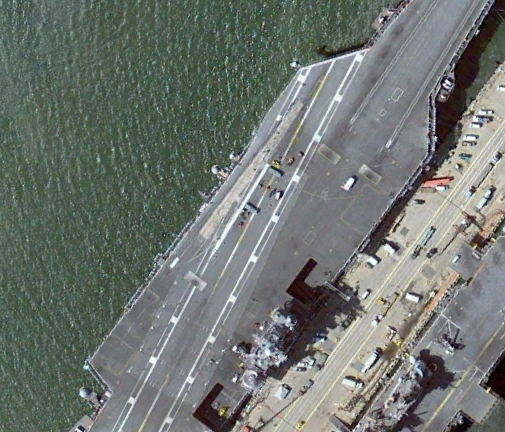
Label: Nimitz-class_aircraft_carrier